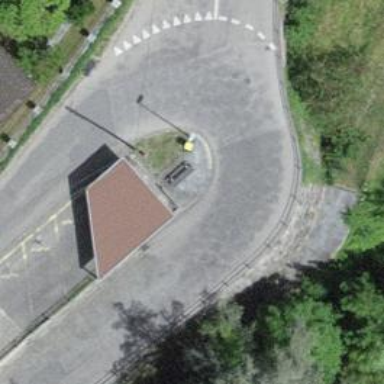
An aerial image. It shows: Post box is visible.